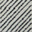
Piece: xx